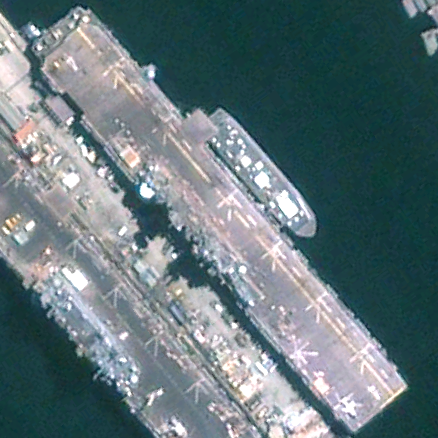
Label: assault